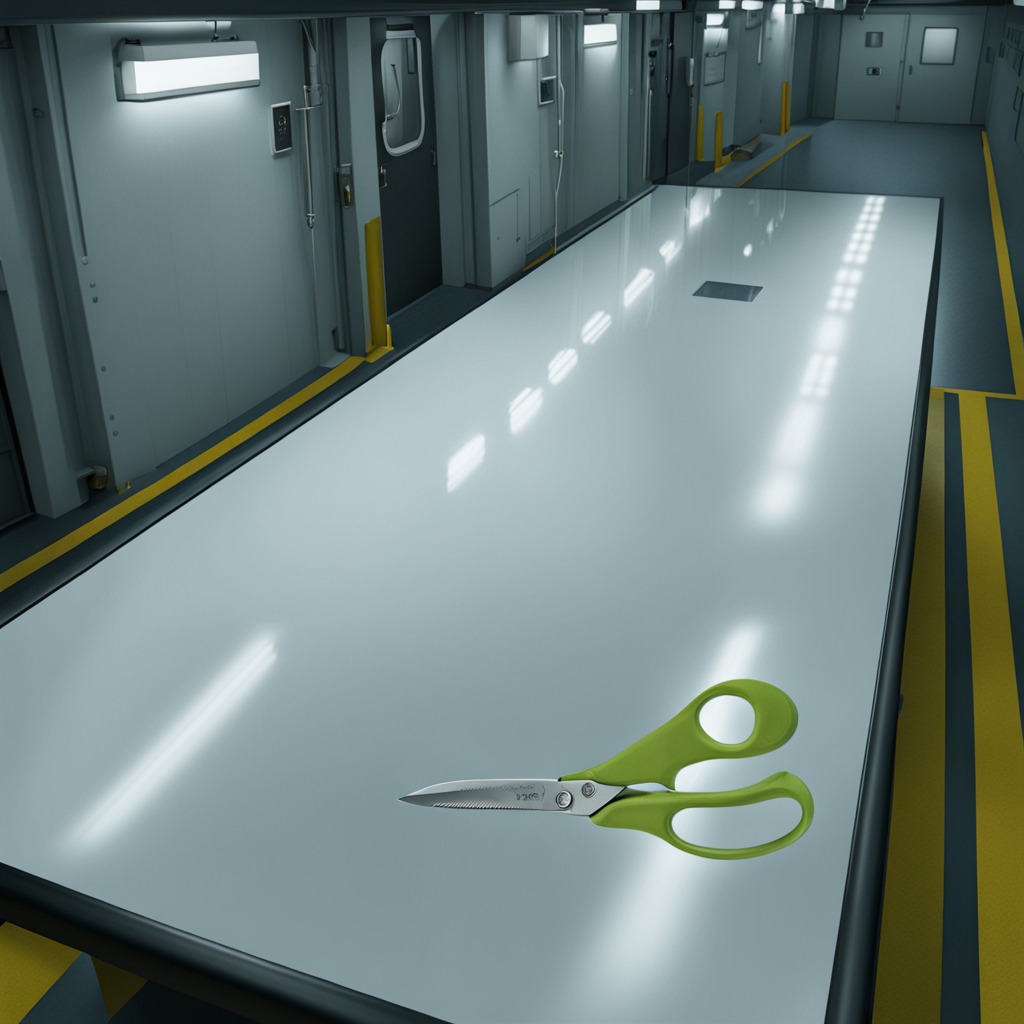
A scissor is lying on the table in the ship maintenance bay.